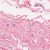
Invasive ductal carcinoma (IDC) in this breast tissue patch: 0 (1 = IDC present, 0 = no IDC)